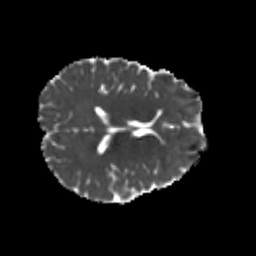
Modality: MD
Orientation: axial
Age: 20
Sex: male
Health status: healthy
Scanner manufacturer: philips
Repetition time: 7.391 s
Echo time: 0.08599 s